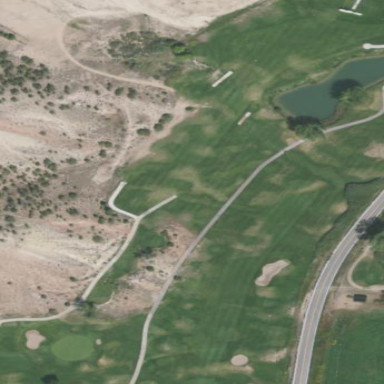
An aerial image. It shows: Golf fairway in the image.